Question: I need to edit the text of a DataGridViewCell. To be specific, I need to change the text from '-1' to '"N/A"'
First I tried this:
'''
dgResults.Rows[0].Cells[0].Value = "N/A";
'''
But it complained at runtime:

After that, I tried changing the datatype of the column:
'''
dTable.Columns[0].DataType = System.Type.GetType("System.String");
'''
and I get this error:
'''
Cannot change DataType of a column once it has data.
'''
I have no access to the database and cannot modify it.
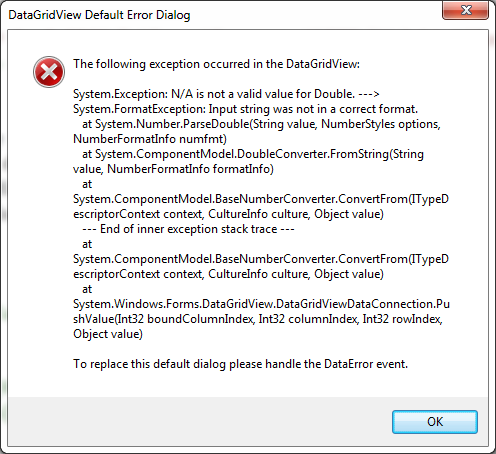
Answer: You do this by handling the <URL> event.